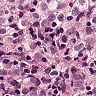
Metastatic tissue present: yes